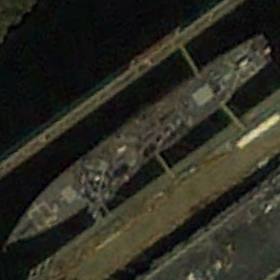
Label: destroyer